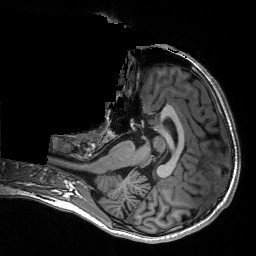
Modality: T1w
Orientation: axial
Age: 20
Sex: female
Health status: healthy
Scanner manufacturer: siemens
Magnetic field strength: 3 T
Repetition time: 3.2 s